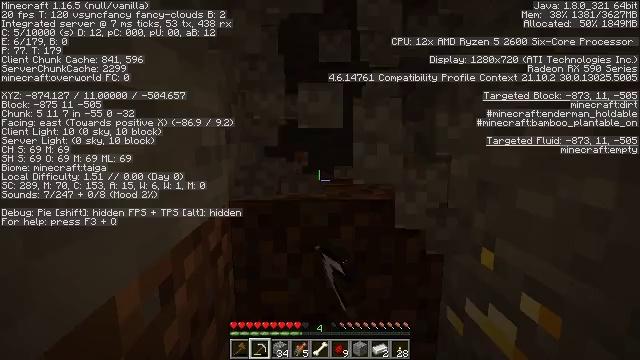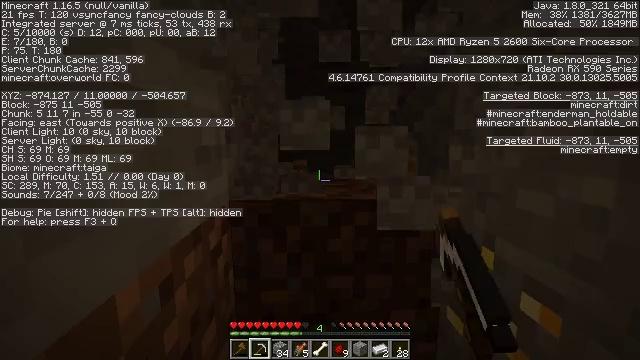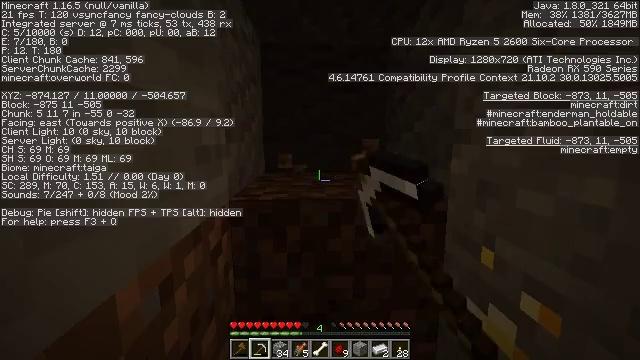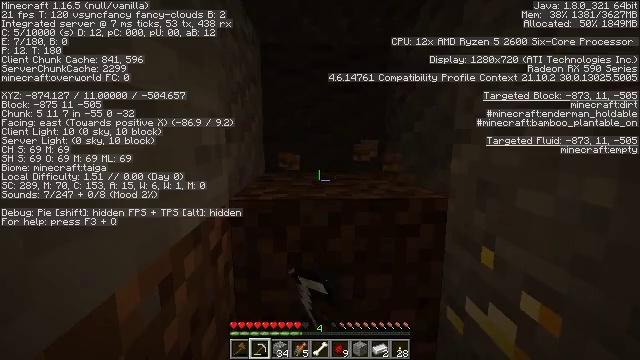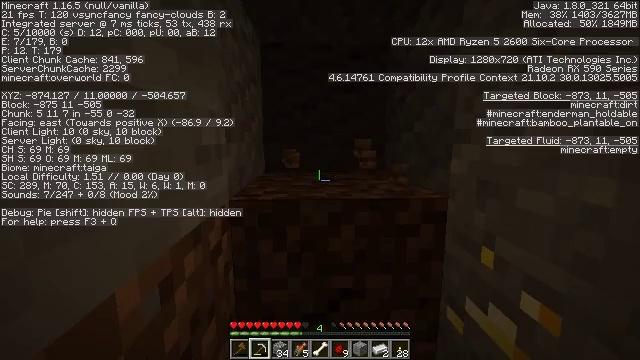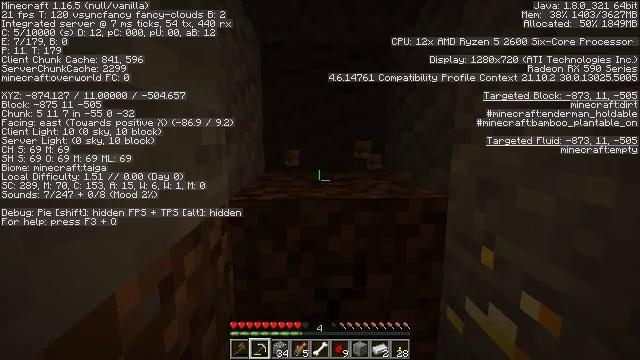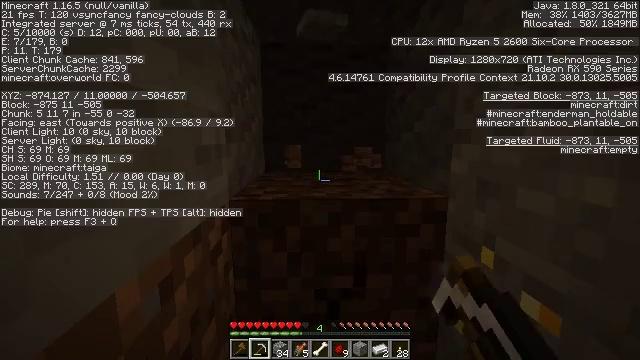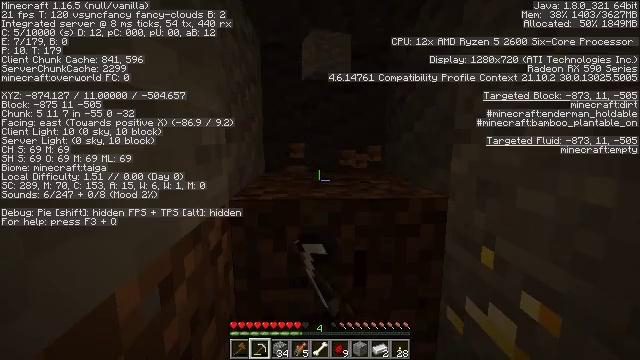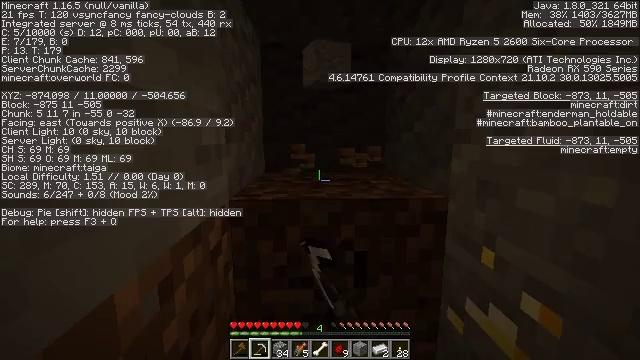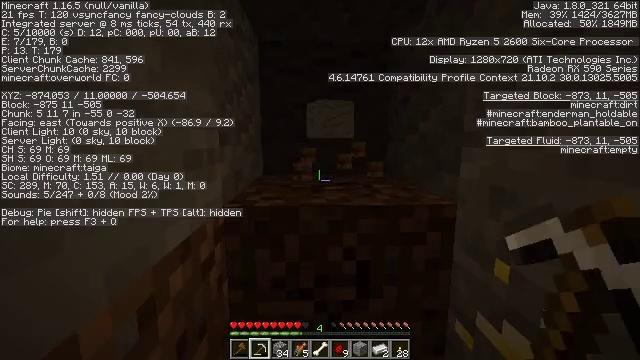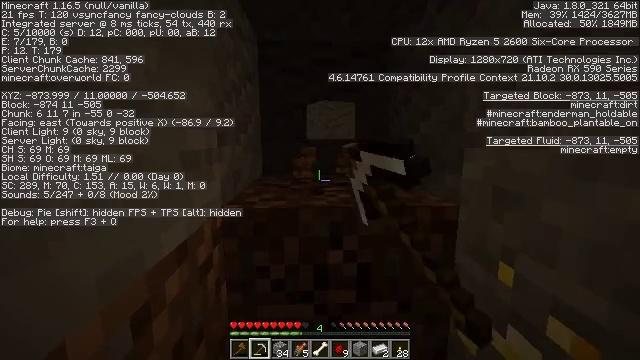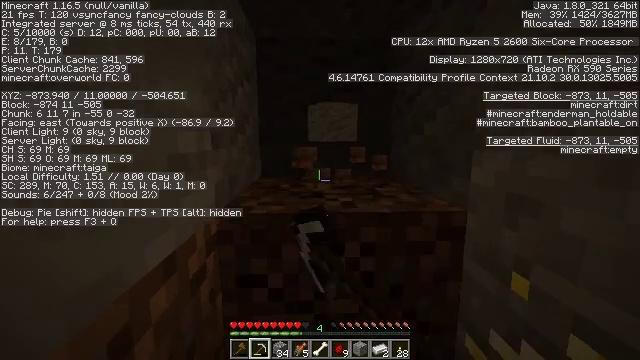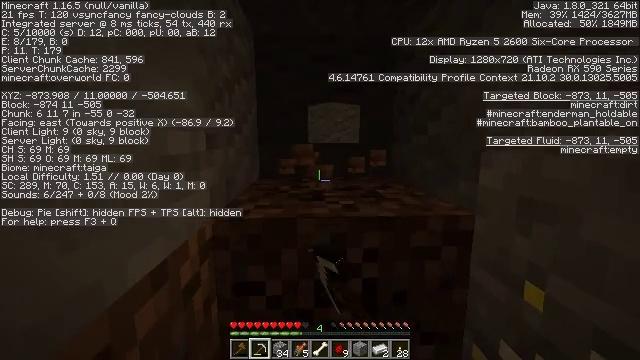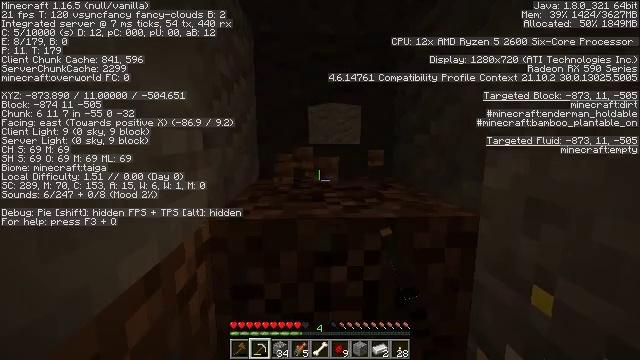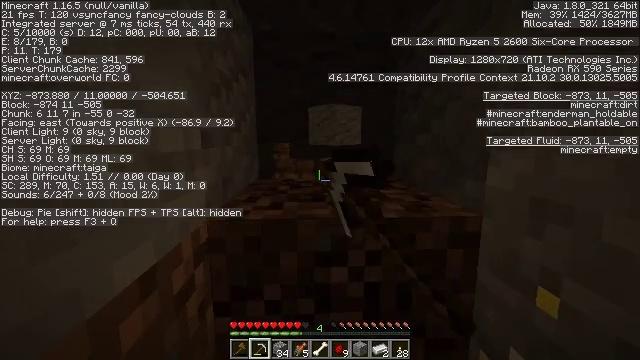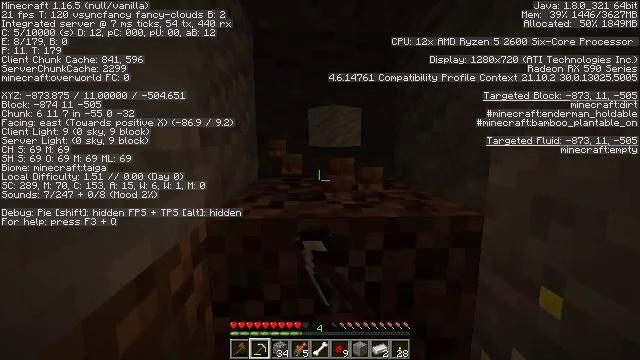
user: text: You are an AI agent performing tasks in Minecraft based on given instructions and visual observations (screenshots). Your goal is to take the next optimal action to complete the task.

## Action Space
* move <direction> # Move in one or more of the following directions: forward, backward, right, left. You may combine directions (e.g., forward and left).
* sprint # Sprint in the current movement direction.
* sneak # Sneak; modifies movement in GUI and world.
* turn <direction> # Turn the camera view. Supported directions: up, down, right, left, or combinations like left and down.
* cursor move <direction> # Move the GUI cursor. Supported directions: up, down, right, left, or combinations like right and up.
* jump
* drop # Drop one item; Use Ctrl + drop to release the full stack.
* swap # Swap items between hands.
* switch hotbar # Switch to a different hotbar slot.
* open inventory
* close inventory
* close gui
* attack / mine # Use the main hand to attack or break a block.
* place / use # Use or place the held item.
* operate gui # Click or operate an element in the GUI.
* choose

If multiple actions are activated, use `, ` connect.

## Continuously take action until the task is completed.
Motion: motion action
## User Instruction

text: Attack the ground to gather dirt.
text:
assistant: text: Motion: sneak, attack / mine
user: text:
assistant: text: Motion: sneak, attack / mine
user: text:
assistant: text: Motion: sneak, attack / mine
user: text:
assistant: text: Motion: sneak, attack / mine
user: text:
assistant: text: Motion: sneak, attack / mine
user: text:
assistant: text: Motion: sneak, attack / mine
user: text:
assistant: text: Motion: sneak, attack / mine
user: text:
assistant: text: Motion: move forward, sneak, attack / mine
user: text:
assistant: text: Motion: move forward, sneak, attack / mine
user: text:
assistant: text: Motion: move forward, sneak, attack / mine
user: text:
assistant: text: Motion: move forward, sneak, attack / mine
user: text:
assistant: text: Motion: sneak, attack / mine
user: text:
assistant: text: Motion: sneak, attack / mine
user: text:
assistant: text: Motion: sneak, attack / mine
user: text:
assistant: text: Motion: sneak, attack / mine
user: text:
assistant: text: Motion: sneak, attack / mine
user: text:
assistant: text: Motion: sneak, attack / mine
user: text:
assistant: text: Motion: sneak, attack / mine
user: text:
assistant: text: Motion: sneak, attack / mine
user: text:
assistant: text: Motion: sneak, attack / mine
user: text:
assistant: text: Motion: move forward, sneak, attack / mine
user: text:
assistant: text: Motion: sneak, attack / mine